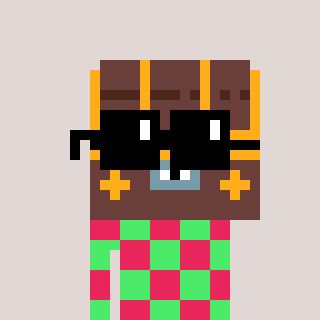
a pixel art character with square black sunglasses, a treasure chest-shaped head and a teal-colored body on a warm background